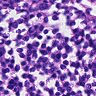
Metastatic tissue present: no